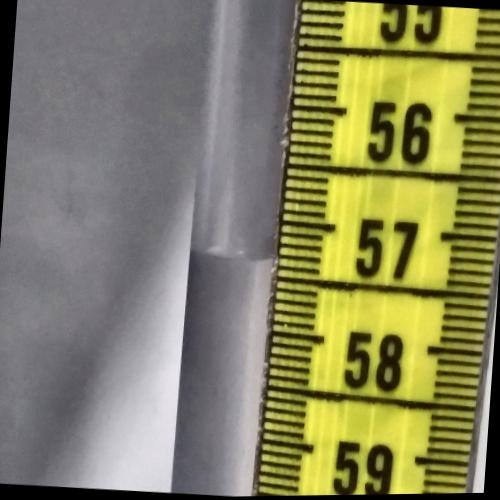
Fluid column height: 57.3 cm